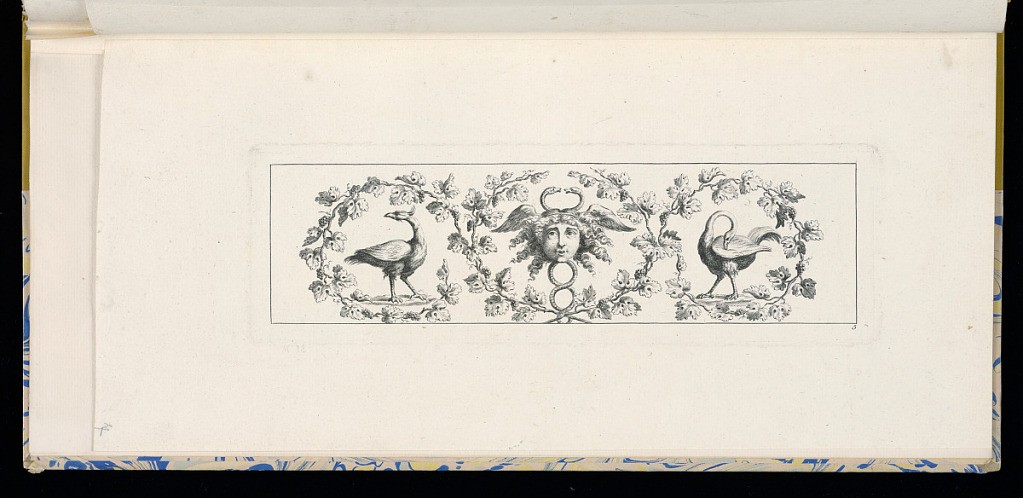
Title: Design for a Horizontal Panel of Ornament
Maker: Jean-Louis Prieur the Younger, French, 1759 – 1795
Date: late 18th century
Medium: Etching and engraving on white laid paper
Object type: Print
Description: Design for a panel of horizontal ornament with a central winged mascaron and wound snakes, guilloche of grape vine, and birds.